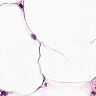
Metastatic tissue present: no